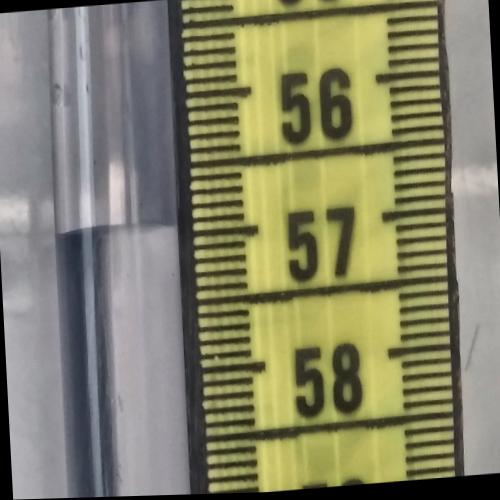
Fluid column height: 56.9 cm